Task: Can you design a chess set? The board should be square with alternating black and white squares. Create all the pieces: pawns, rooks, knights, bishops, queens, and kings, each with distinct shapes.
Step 2233:
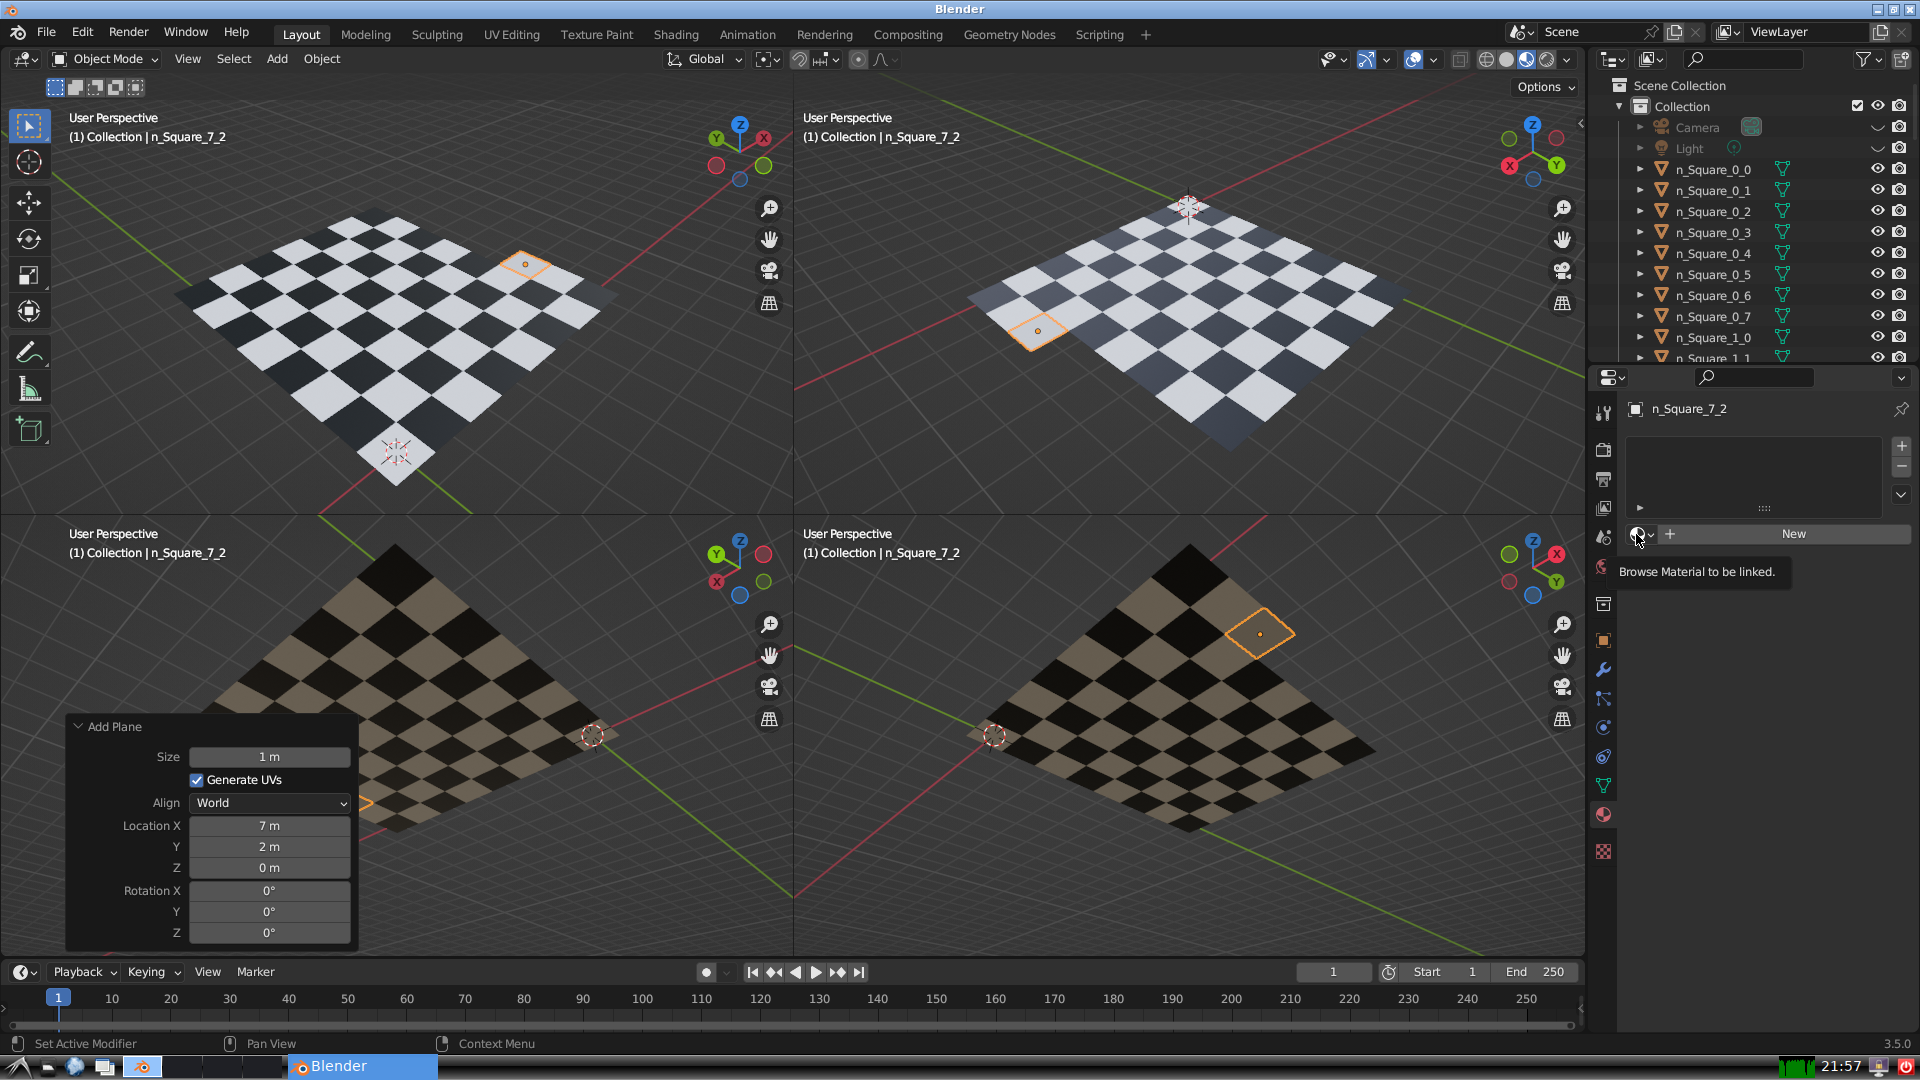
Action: click: no